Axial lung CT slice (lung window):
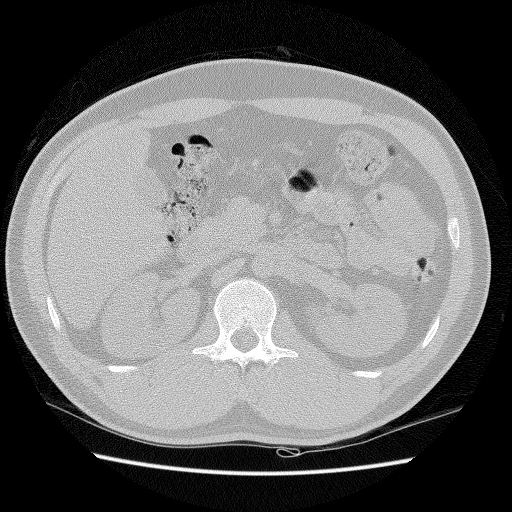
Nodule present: no